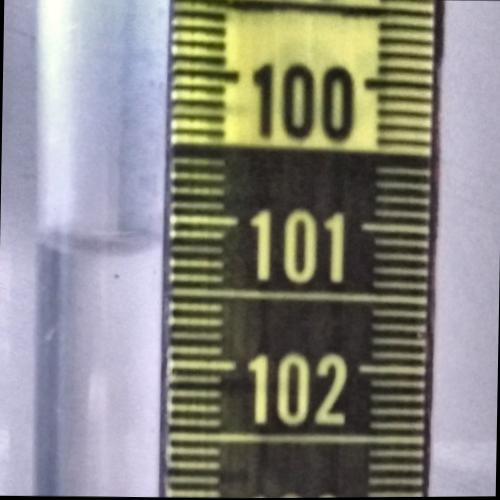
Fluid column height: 101.2 cm